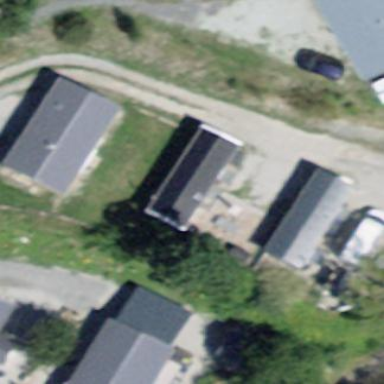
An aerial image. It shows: Bungalow.